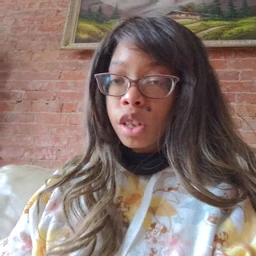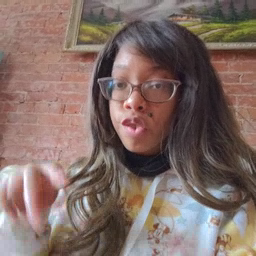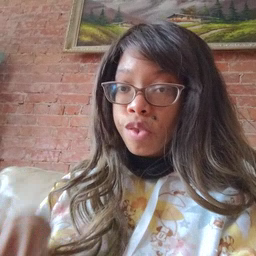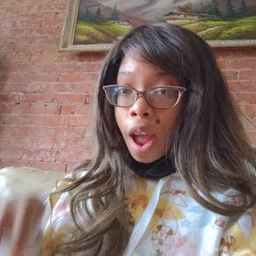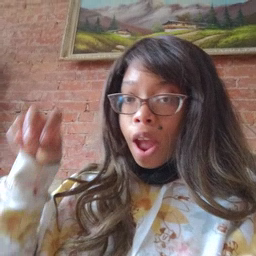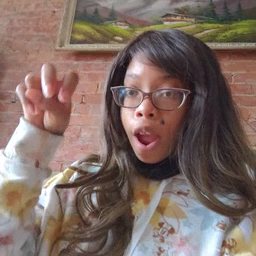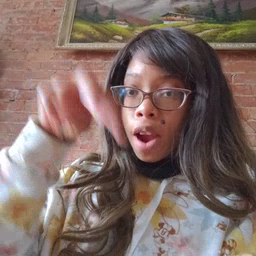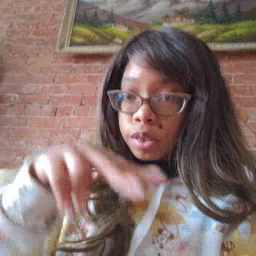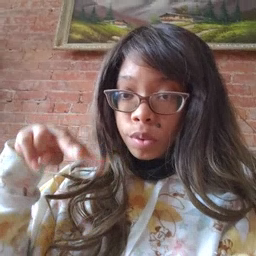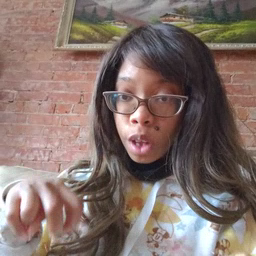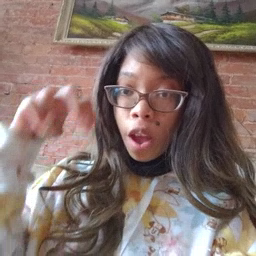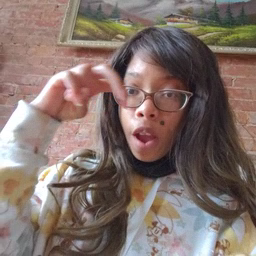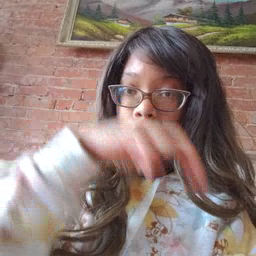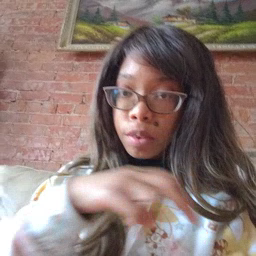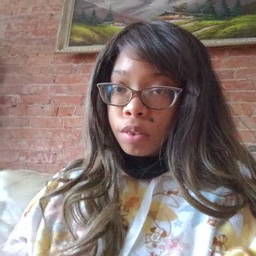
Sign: jump